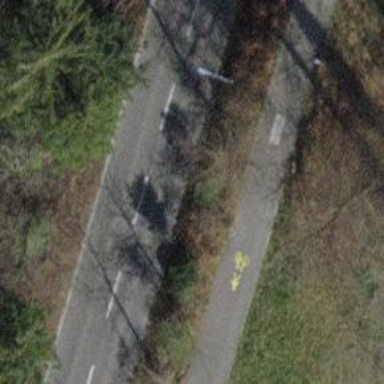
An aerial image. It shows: Marked footway with asphalt surface. The crossing includes pedestrian island.